Interaction volume radius: 5 \u00c5
Interaction volume height: 10 \u00c5
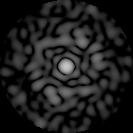
Disorder parameter: 0.7832